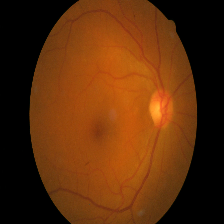
Diabetic retinopathy grade: Moderate